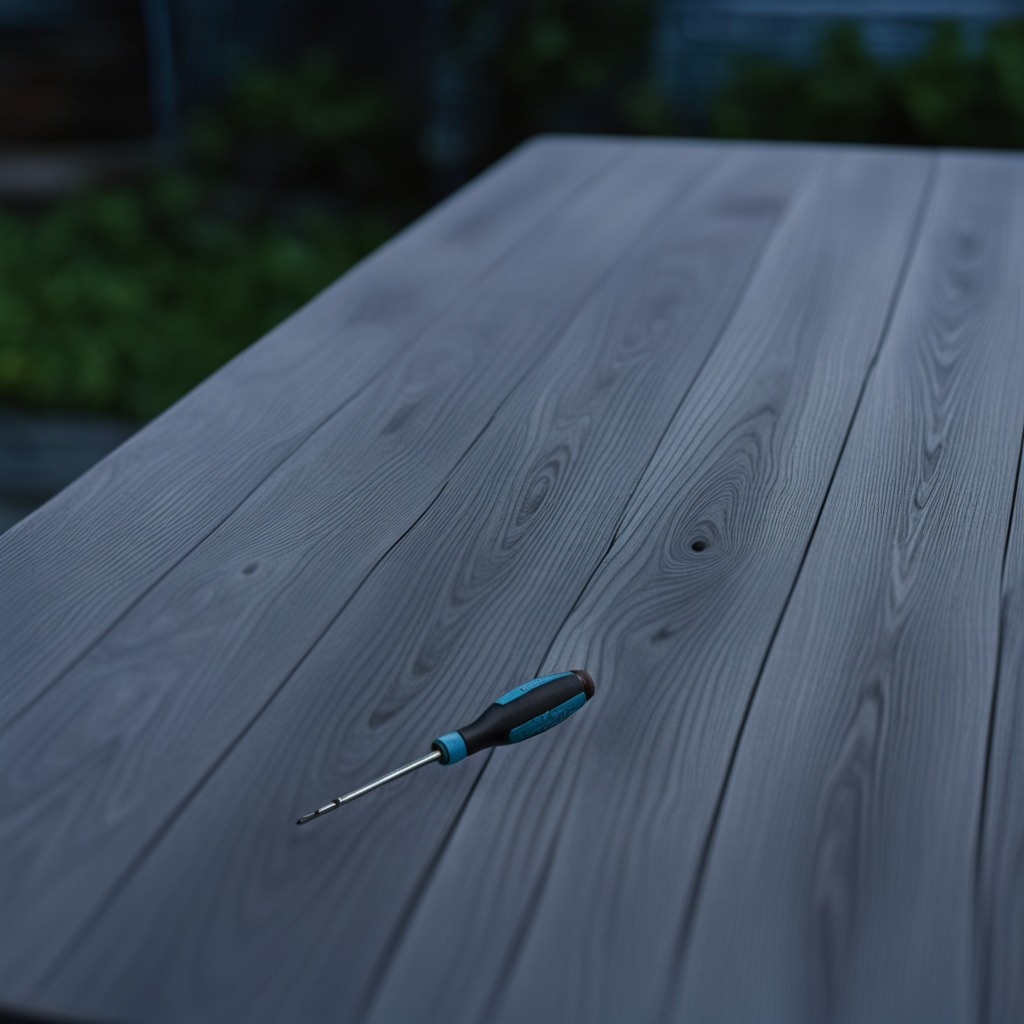
A screwdriver is lying on a table in a small garage at twilight.